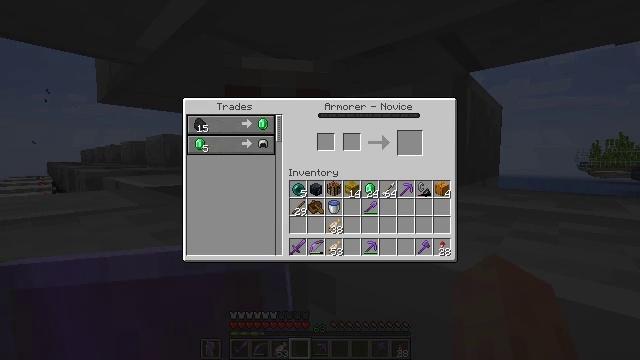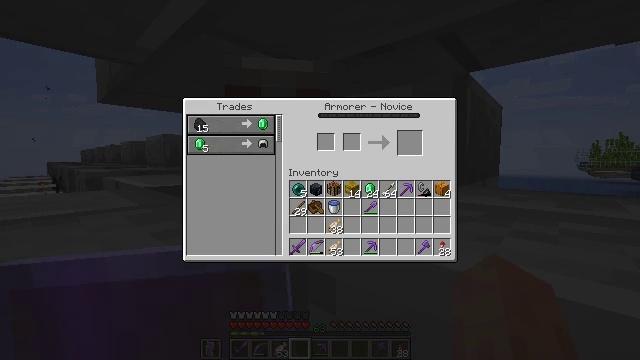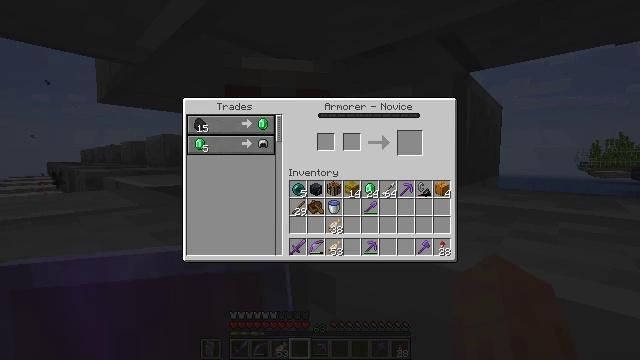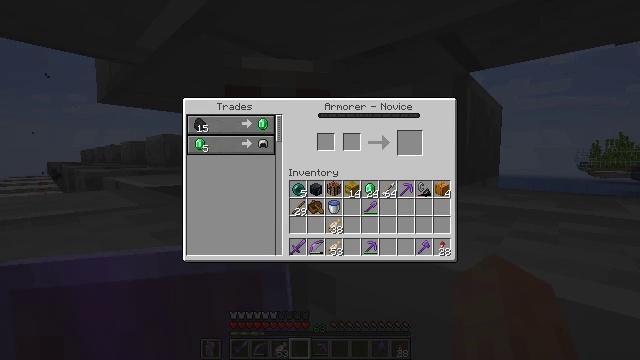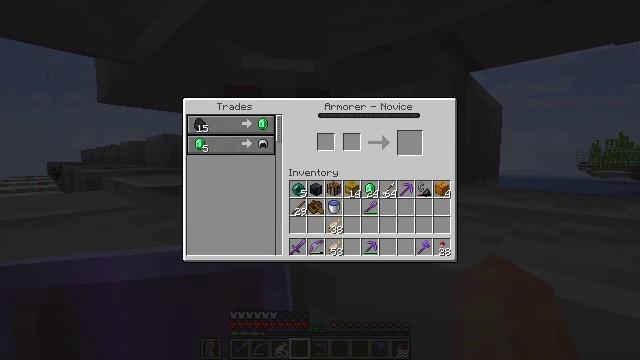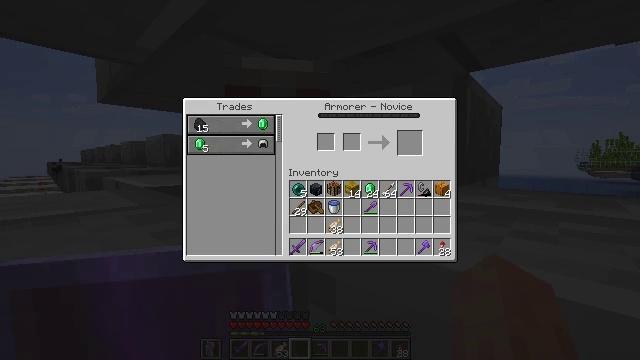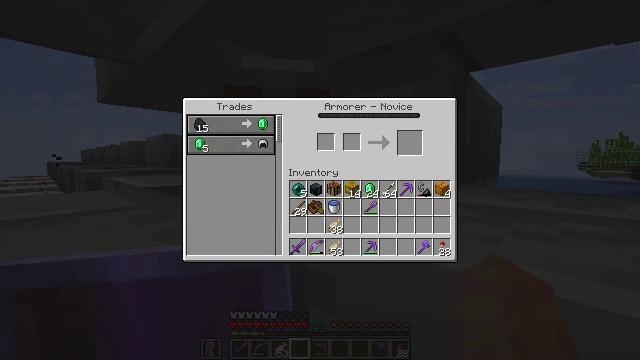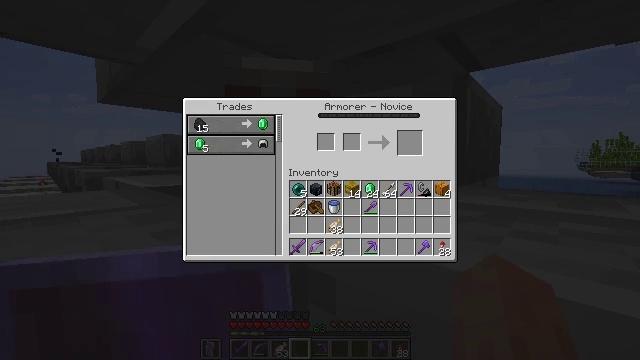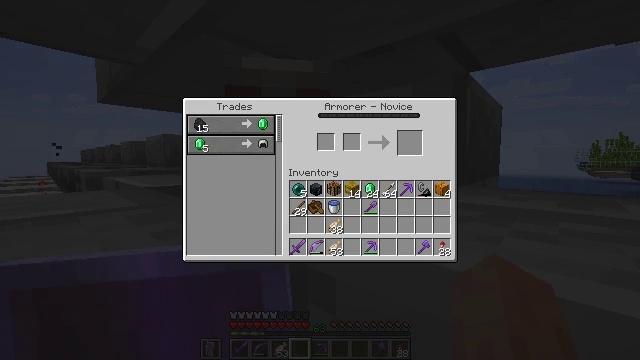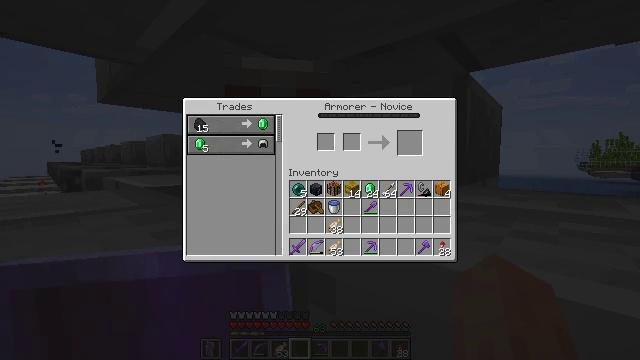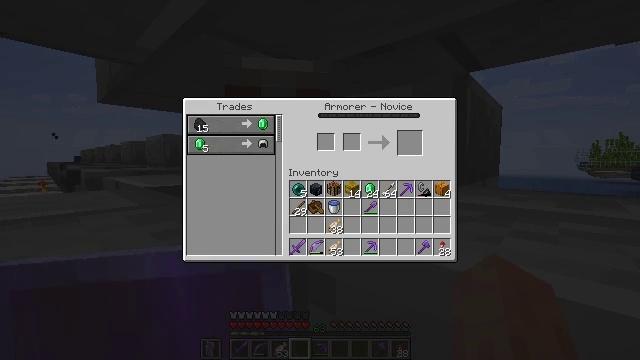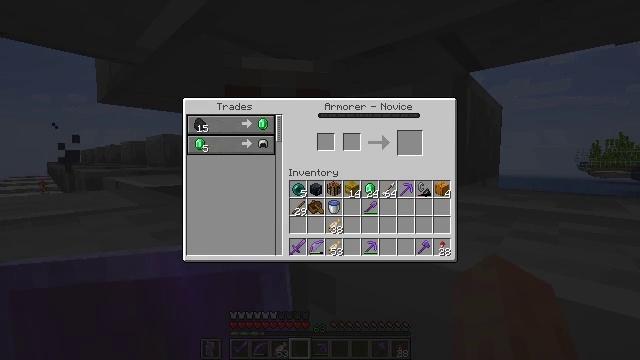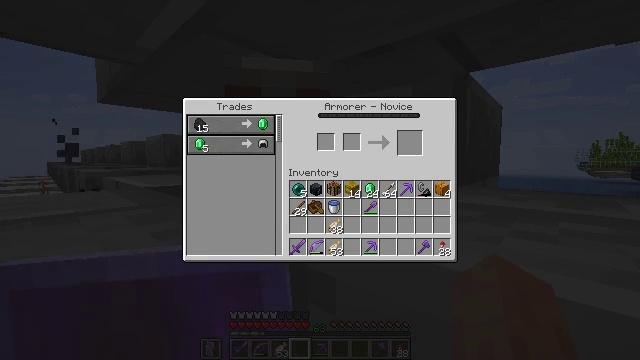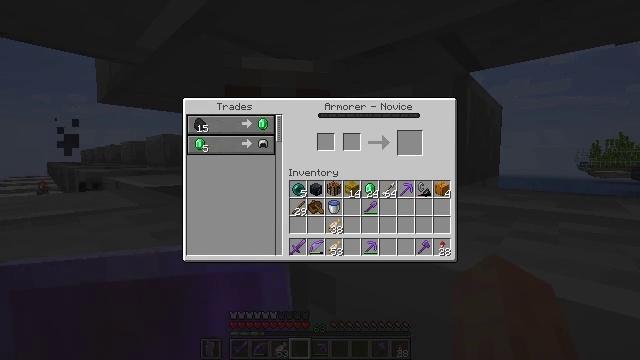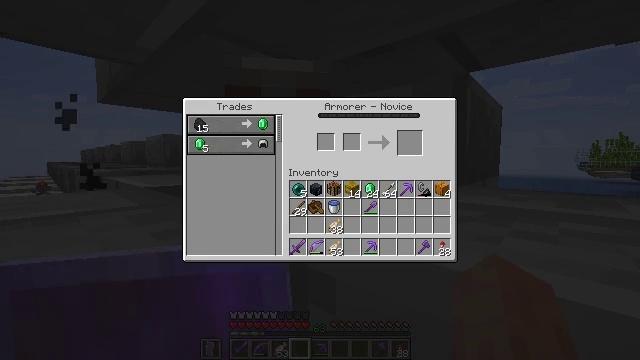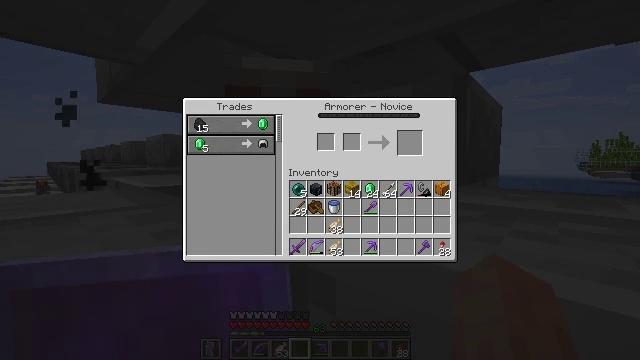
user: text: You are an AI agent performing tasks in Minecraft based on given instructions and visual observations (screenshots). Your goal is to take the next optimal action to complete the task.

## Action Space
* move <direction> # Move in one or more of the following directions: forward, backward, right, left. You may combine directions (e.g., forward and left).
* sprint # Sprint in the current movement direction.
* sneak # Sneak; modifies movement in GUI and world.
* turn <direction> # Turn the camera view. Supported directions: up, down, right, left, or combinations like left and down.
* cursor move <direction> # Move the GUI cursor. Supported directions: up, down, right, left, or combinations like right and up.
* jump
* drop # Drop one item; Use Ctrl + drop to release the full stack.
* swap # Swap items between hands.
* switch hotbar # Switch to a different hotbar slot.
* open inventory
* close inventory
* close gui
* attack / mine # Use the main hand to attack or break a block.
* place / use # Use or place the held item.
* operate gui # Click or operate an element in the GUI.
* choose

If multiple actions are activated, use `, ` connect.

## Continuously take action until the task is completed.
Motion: motion action
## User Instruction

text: Recycle the blast furnace by breaking it.
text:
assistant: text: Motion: no_op
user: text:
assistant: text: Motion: no_op
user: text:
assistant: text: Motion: no_op
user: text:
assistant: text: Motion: no_op
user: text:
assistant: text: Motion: no_op
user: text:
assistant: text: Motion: no_op
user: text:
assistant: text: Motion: no_op
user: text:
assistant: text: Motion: no_op
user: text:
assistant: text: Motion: no_op
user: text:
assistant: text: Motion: no_op
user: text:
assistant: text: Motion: no_op
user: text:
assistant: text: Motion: no_op
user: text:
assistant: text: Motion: no_op
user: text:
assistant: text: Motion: no_op
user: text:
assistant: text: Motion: no_op
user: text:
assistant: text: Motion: no_op
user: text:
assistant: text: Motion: no_op
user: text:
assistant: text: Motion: no_op
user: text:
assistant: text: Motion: no_op
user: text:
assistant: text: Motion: no_op
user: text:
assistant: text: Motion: no_op
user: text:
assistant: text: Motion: turn left and down
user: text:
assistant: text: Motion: turn left and down
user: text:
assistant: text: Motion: turn left and down
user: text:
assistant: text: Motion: no_op
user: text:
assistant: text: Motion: no_op
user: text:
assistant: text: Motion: move left
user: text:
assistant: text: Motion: move left
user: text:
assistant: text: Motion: move left
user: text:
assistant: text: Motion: move left